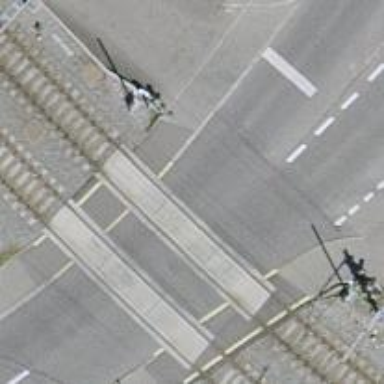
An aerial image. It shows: Level crossing on the railway with lights and double half barrier.